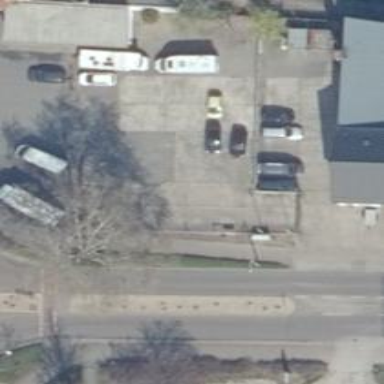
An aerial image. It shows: Shop that sells cars.